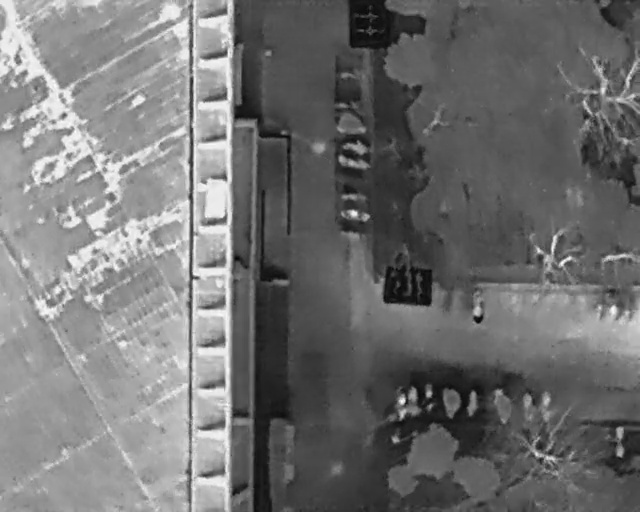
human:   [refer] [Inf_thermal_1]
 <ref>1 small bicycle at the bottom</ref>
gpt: <box>[[64, 76, 69, 78, 2]]</box>